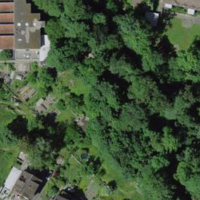
EUNIS habitat code: 53
Species observed at this site:
Allium ursinum
Onopordum acanthium
Fagus sylvatica
Tanacetum parthenium